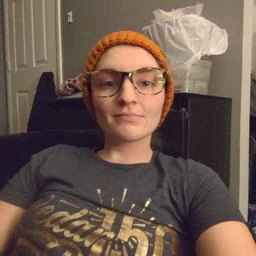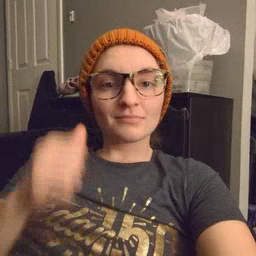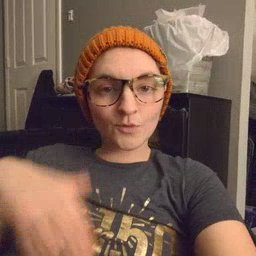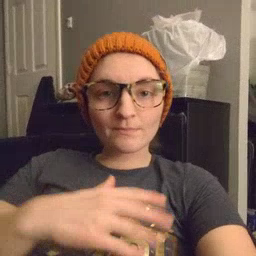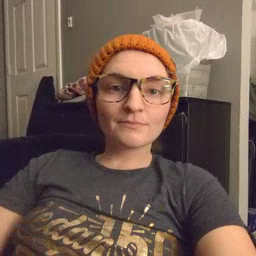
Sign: backyard